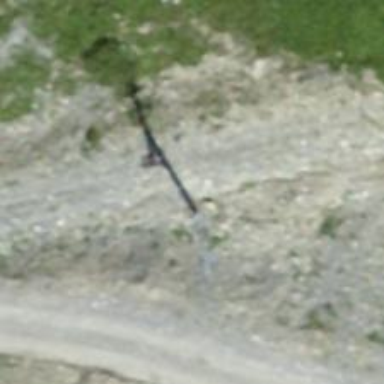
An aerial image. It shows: Pylon used for aerialway.